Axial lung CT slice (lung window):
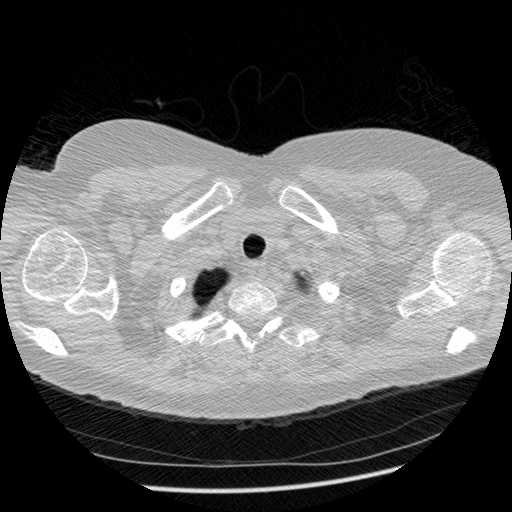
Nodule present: no